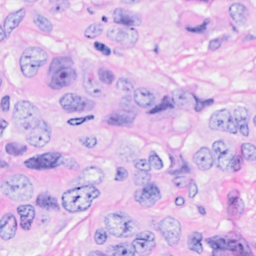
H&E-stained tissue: Breast